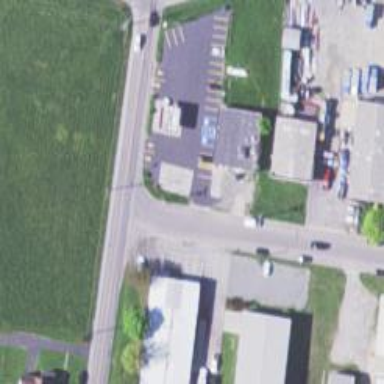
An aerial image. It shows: Convenience shop.